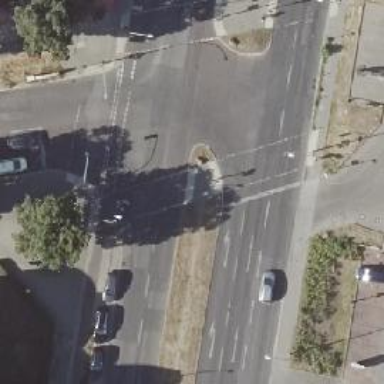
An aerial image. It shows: Crossing with traffic signals.